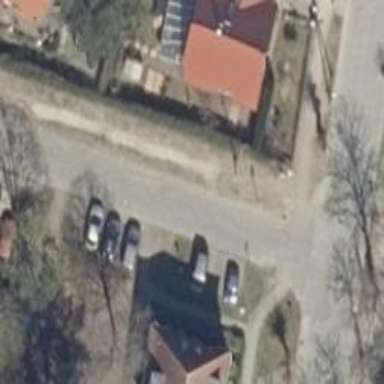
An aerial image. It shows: Asphalt road in residential area.